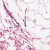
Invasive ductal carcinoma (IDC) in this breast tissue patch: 0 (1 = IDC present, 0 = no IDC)